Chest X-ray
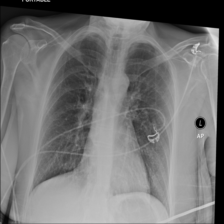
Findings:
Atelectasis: negative
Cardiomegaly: negative
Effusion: negative
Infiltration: negative
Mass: negative
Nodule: negative
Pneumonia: negative
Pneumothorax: negative
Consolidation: negative
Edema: negative
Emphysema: negative
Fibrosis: negative
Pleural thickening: negative
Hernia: negative